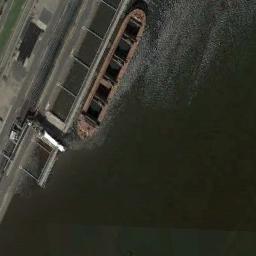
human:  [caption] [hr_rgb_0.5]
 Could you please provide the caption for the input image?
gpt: The ship is docked at the dock and the water is dark green .

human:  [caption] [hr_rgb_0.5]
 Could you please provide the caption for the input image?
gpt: There are several roads  on the dock next to the ship .

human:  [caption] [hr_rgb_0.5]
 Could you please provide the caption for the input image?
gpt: A red bulk carrier docked by the dock with coal on the dock .

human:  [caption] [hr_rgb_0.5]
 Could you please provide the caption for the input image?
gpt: There is a ship in the green water on the shore .

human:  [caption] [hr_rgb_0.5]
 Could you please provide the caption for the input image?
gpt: The ship is at the harbor .